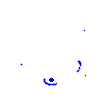
Particle: pion